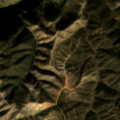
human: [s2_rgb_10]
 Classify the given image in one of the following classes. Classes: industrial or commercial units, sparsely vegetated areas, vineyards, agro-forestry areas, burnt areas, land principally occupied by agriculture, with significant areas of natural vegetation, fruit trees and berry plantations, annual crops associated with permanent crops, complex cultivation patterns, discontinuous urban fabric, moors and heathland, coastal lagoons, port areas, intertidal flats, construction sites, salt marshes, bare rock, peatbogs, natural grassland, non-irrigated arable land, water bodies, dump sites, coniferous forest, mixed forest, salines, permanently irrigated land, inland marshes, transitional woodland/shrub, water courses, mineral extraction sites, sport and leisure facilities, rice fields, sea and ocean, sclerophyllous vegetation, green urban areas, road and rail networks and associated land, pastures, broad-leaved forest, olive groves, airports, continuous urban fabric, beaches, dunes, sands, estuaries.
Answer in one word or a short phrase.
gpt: broad-leaved forest, sclerophyllous vegetation, transitional woodland/shrub, water courses